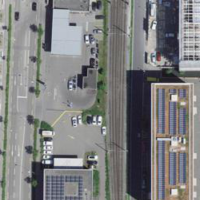
EUNIS habitat code: 54
Species observed at this site:
Tussilago farfara